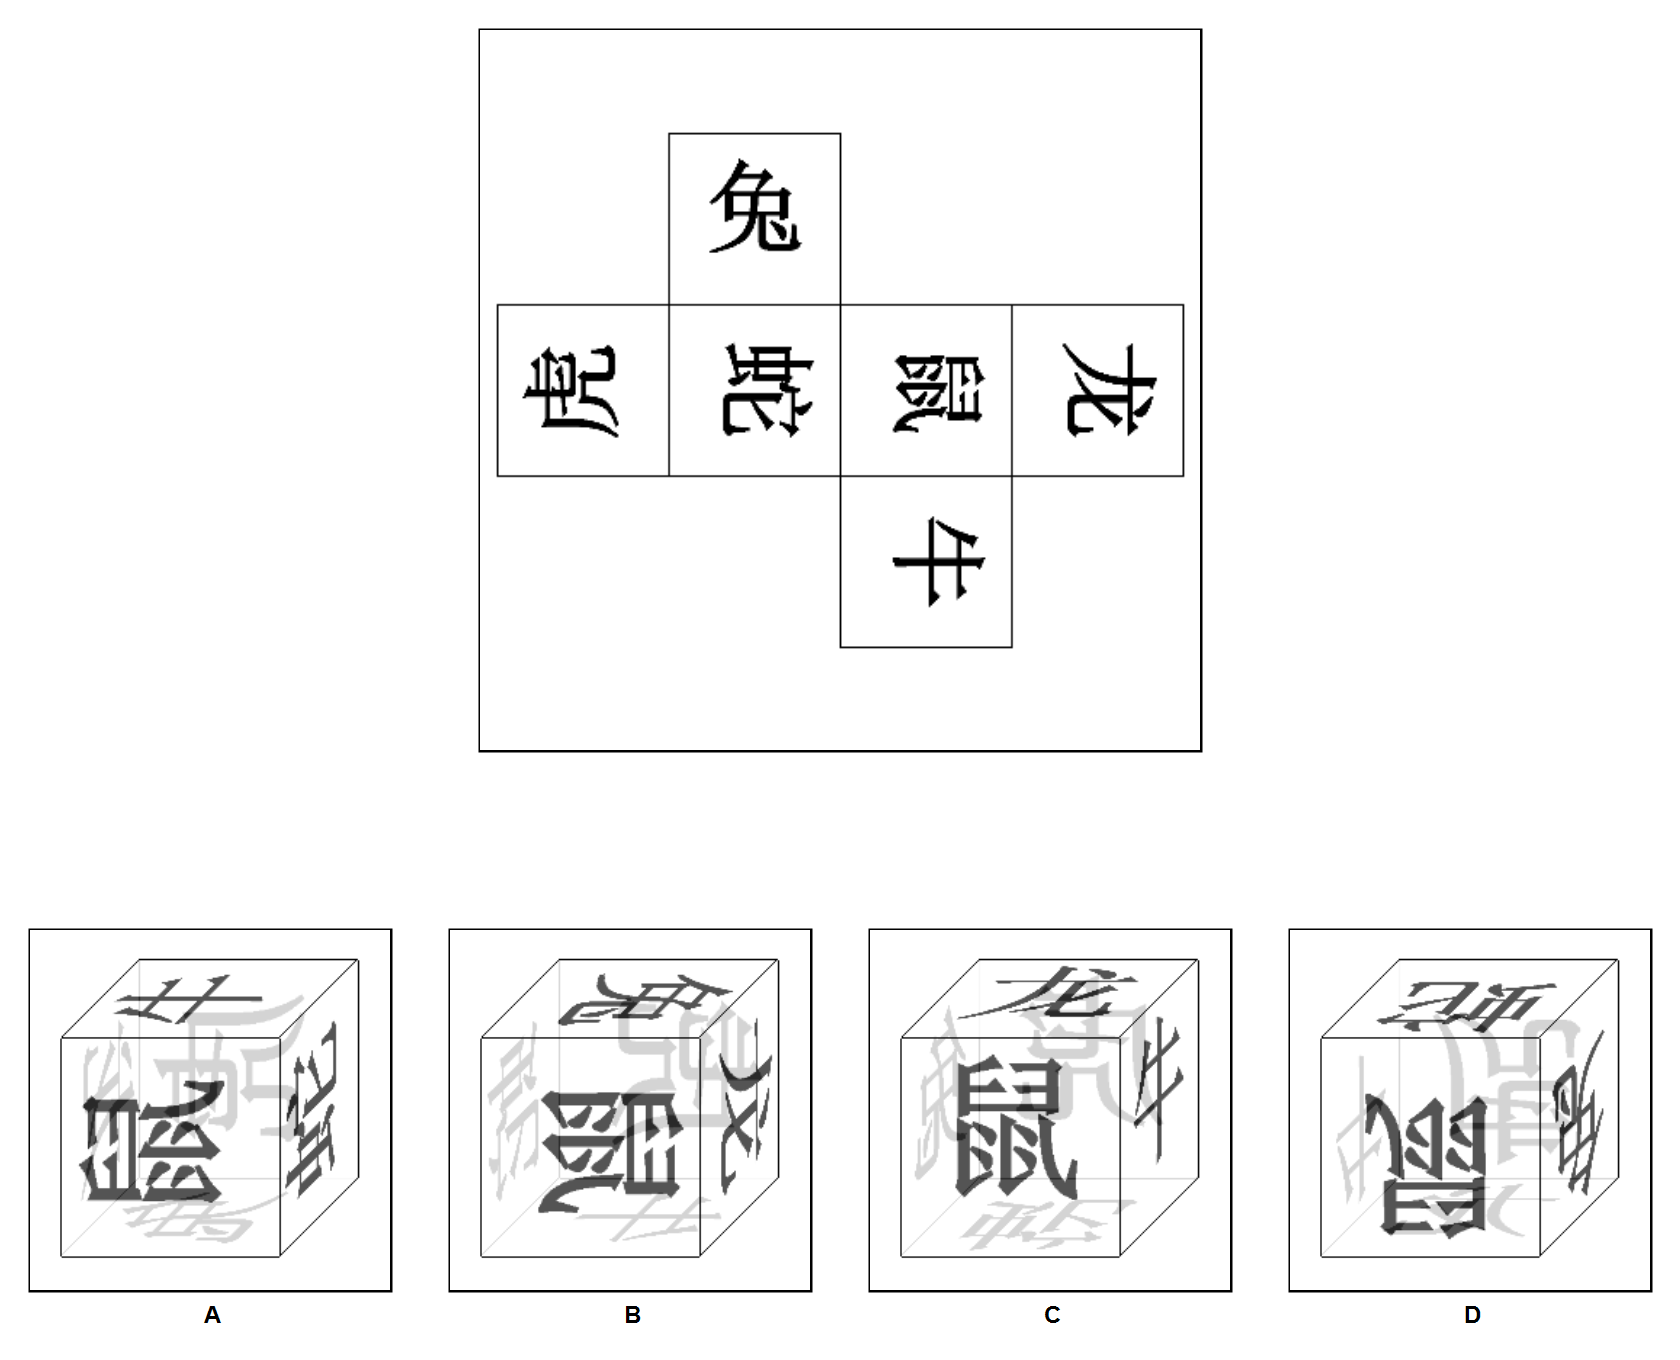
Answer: C